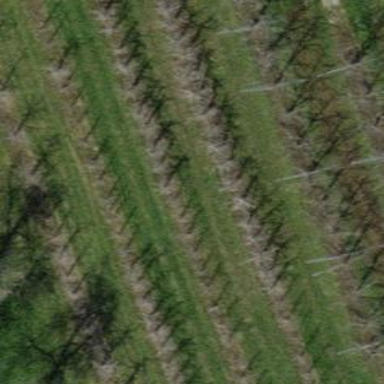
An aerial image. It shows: Orchard.